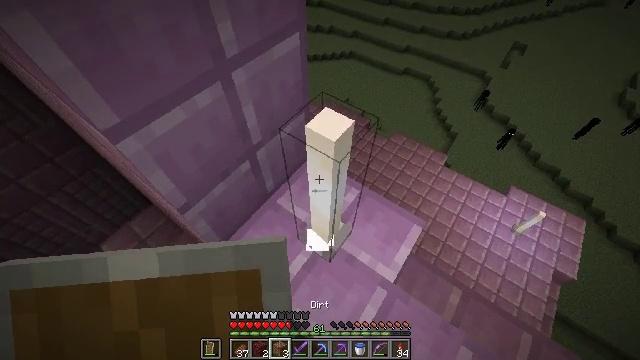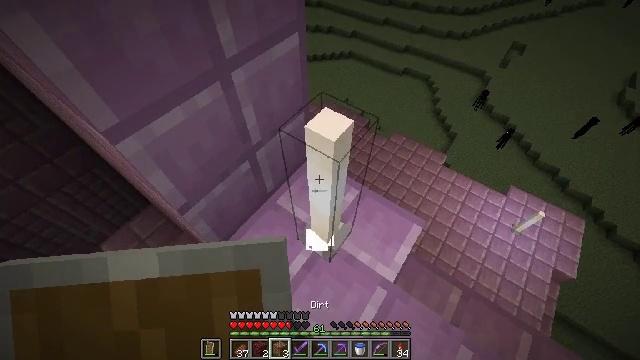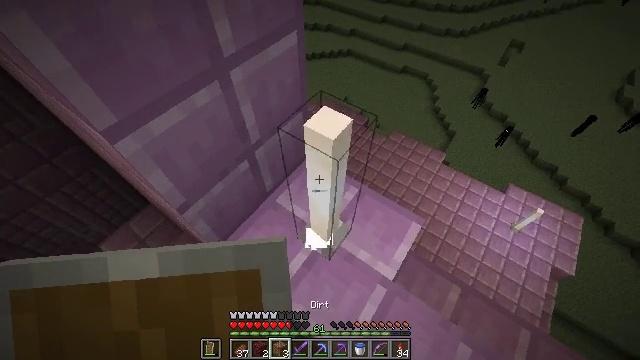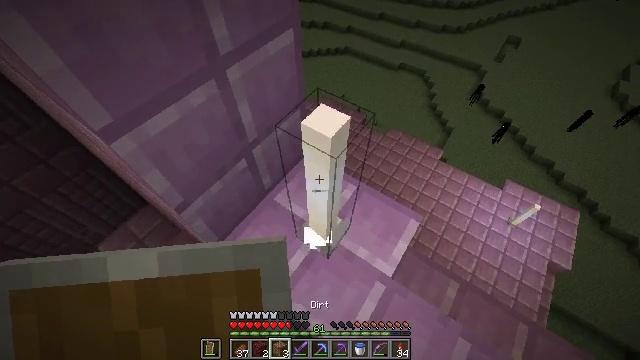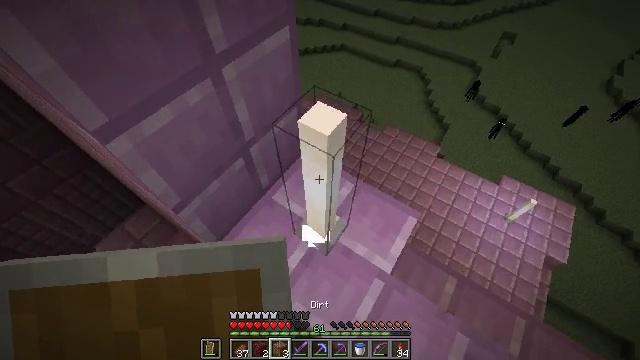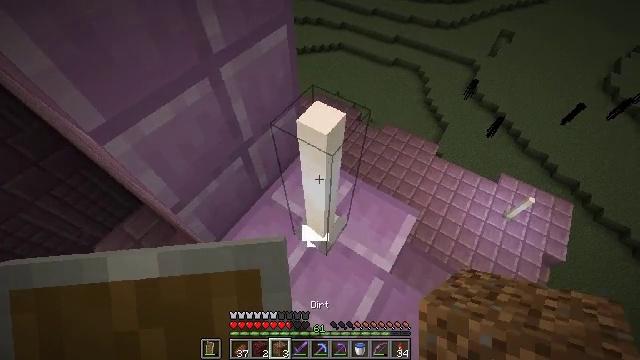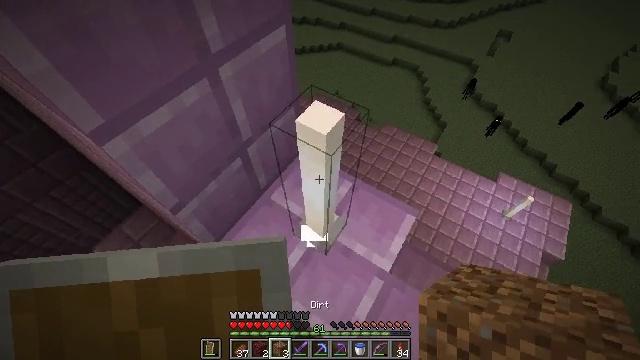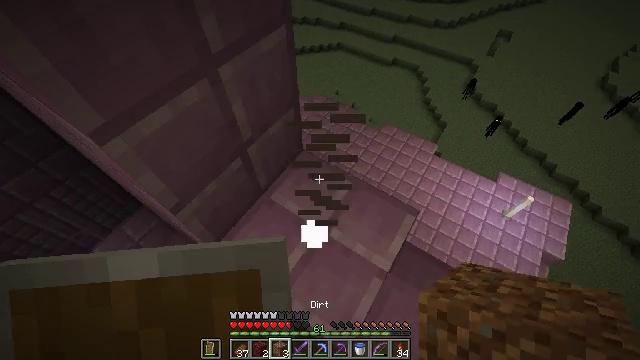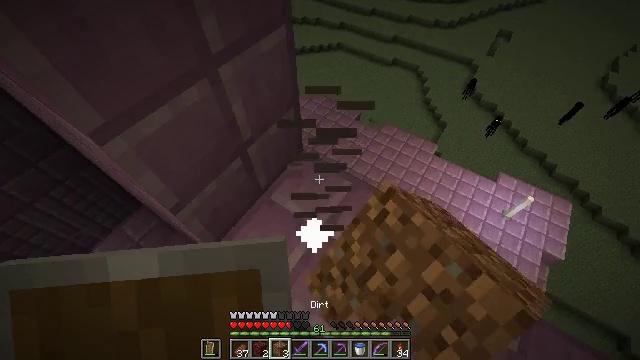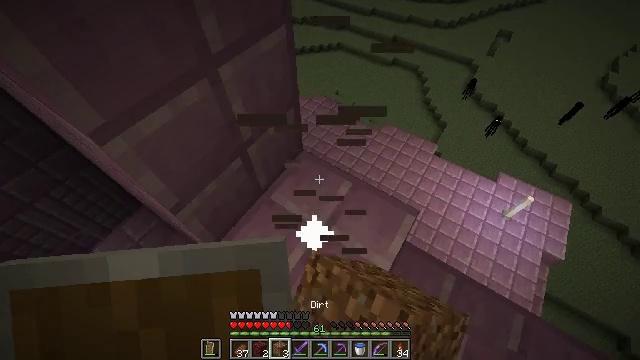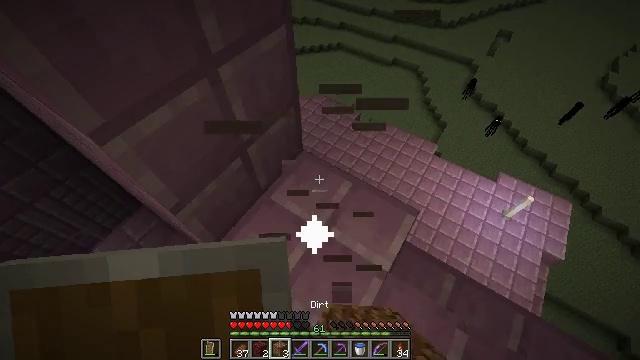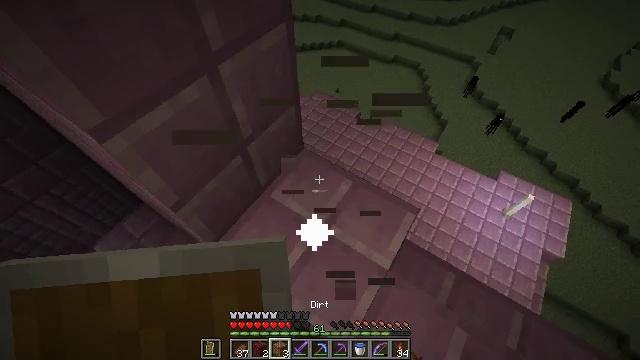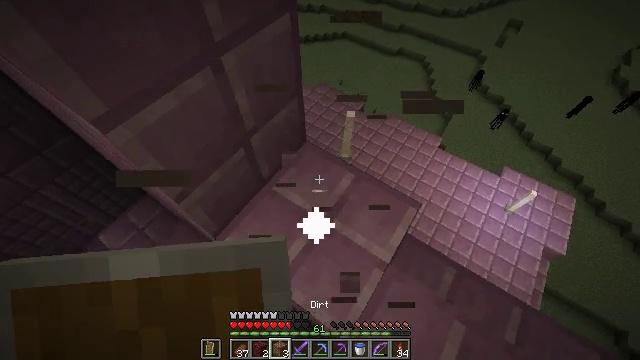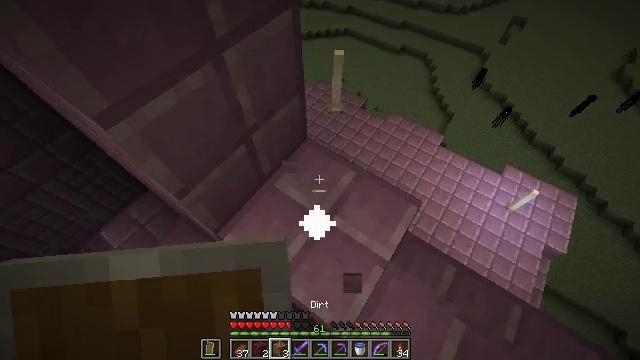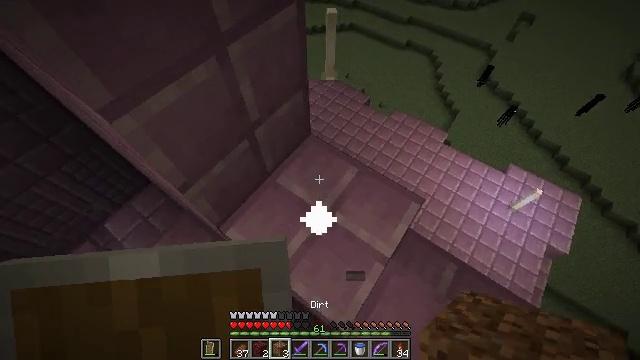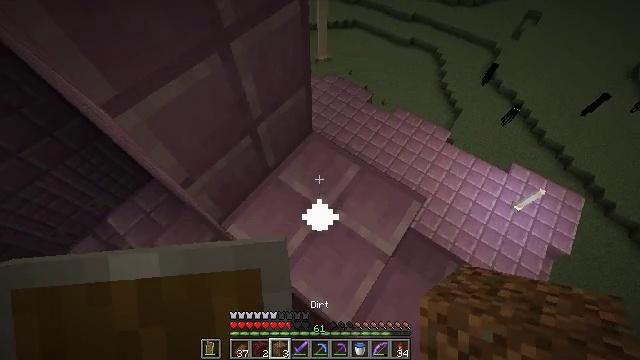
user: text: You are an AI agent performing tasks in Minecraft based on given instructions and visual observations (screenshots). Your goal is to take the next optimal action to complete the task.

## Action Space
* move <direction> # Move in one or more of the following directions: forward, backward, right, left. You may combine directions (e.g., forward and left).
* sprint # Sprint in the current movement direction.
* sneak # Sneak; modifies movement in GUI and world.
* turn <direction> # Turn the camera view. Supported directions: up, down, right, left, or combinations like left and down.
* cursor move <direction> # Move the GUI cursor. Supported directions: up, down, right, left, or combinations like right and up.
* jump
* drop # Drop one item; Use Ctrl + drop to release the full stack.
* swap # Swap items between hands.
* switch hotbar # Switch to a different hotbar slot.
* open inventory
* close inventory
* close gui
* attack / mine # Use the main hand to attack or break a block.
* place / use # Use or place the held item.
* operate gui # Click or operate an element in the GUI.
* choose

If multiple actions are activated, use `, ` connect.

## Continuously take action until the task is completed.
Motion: motion action
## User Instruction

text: Gather an end rod from the structure.
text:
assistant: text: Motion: no_op
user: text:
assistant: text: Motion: no_op
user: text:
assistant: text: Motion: no_op
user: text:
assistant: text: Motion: no_op
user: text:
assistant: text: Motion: no_op
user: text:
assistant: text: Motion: no_op
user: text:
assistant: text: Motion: attack / mine
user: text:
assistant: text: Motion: attack / mine
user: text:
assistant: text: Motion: attack / mine
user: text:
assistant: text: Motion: no_op
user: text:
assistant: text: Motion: no_op
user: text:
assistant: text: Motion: turn down
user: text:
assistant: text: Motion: no_op
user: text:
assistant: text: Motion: turn left
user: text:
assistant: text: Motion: no_op
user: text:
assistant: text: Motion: turn left and down
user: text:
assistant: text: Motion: move forward
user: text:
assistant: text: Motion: move forward
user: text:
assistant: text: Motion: move forward
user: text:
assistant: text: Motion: no_op
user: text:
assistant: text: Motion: no_op
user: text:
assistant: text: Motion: turn left
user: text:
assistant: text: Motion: turn left
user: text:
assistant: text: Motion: turn left
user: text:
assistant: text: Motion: turn left
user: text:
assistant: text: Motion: turn left
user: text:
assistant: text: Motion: turn left
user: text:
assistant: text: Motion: turn left
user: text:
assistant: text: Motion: turn left
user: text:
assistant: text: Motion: turn left